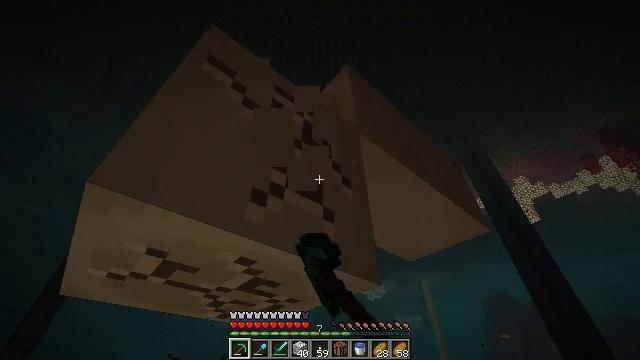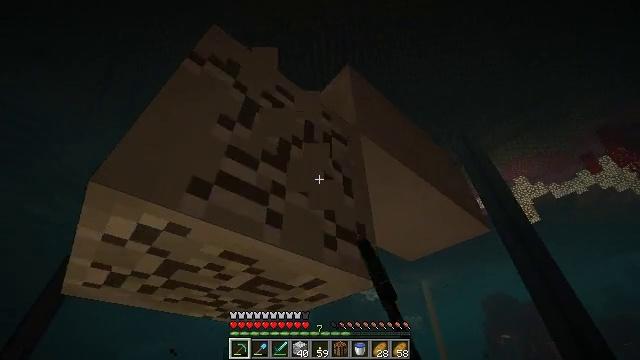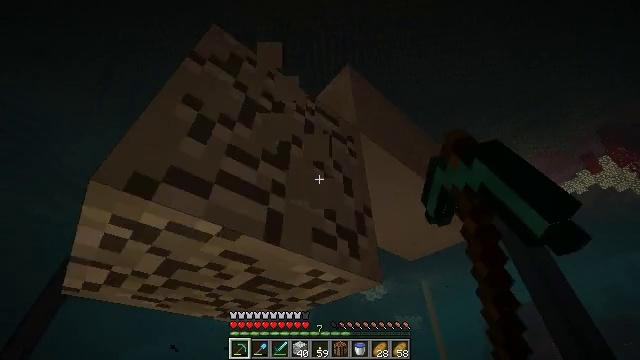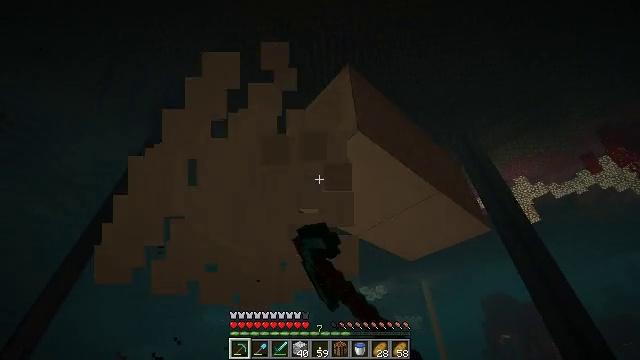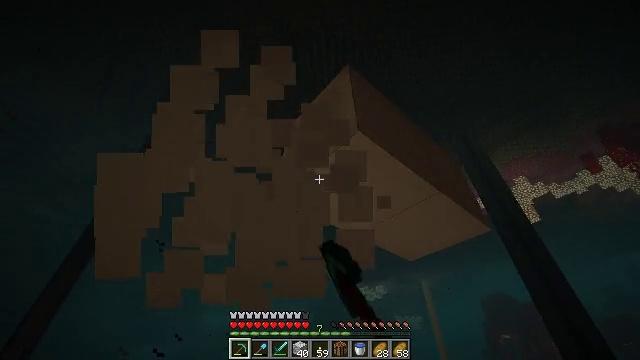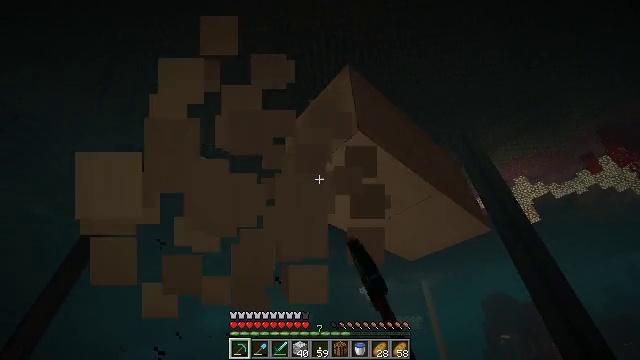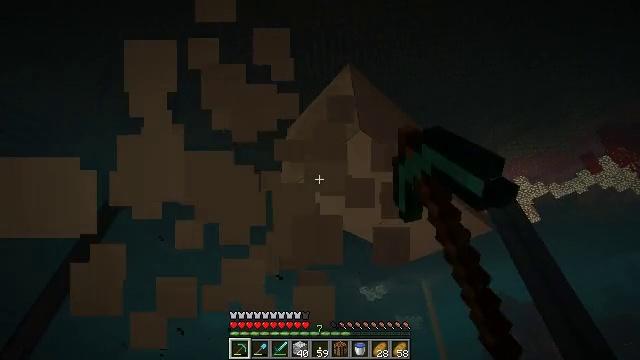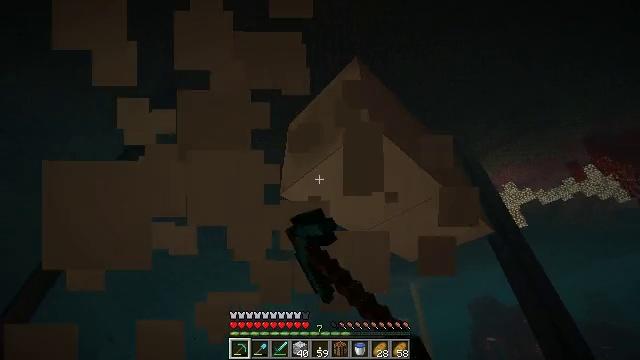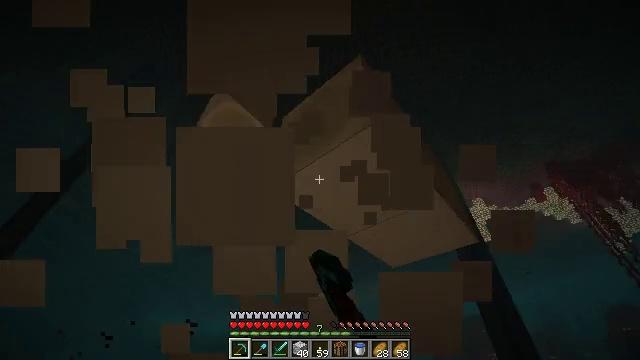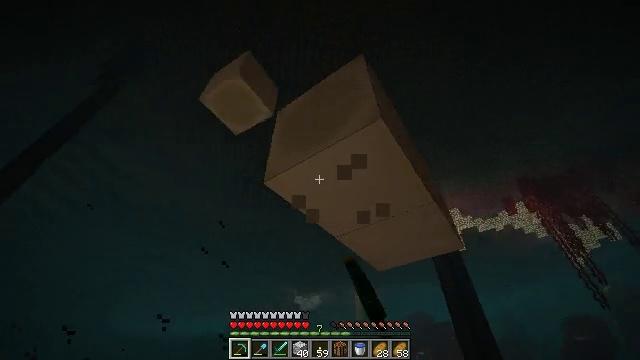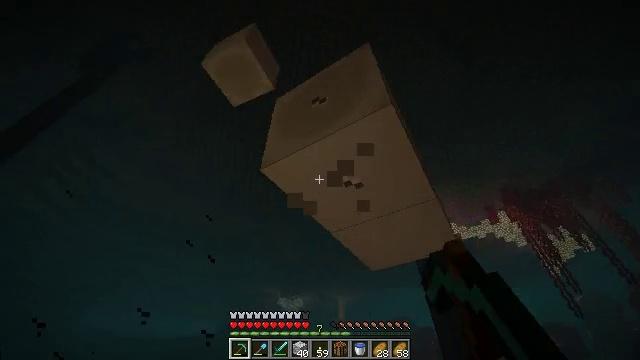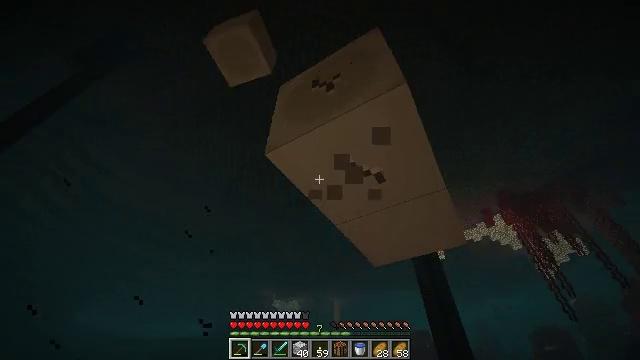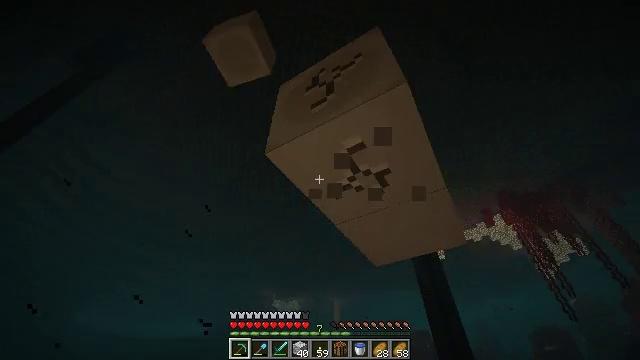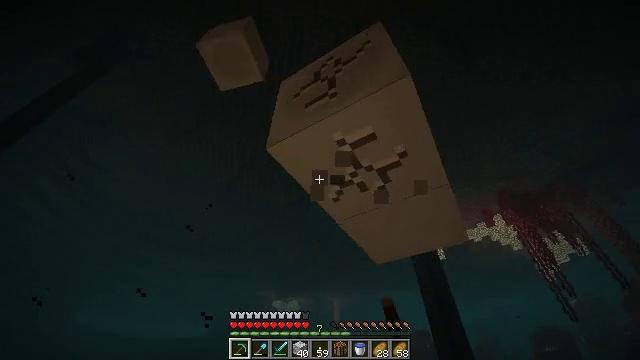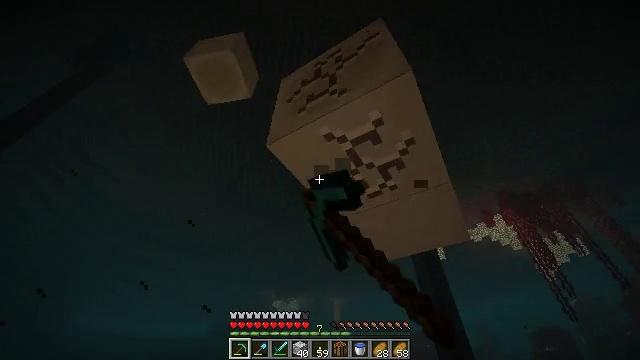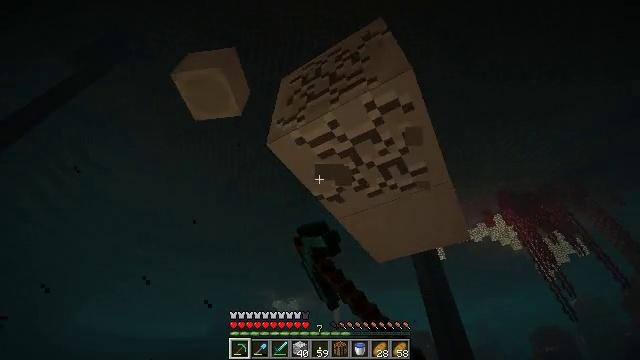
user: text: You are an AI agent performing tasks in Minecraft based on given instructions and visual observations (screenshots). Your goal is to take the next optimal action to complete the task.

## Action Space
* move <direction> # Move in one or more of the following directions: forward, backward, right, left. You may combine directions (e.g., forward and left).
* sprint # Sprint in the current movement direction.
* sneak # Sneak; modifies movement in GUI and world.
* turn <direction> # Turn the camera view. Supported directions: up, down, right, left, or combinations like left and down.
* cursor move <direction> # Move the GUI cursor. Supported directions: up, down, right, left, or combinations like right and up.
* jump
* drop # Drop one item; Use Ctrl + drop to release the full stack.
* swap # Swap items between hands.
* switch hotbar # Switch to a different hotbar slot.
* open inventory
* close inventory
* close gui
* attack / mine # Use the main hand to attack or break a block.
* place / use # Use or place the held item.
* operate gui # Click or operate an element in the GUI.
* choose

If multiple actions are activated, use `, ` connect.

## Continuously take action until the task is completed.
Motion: motion action
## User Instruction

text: Break the bone block to gather material.
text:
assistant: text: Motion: attack / mine
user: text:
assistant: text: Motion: attack / mine
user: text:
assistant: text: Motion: attack / mine
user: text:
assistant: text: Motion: attack / mine
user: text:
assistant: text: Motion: attack / mine
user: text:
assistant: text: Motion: move forward and move left, attack / mine
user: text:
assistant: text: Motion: move forward and move left, turn right, attack / mine
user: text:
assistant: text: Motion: move forward and move left, turn right, attack / mine
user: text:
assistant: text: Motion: move forward, turn right, attack / mine
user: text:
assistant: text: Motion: turn right, attack / mine
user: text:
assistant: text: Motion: turn right, attack / mine
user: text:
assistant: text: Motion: attack / mine
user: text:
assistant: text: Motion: attack / mine
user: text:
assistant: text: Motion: attack / mine
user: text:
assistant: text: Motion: attack / mine
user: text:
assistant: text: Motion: attack / mine
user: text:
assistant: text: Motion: turn right, attack / mine
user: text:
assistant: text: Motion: turn right, attack / mine
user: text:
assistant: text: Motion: turn right, attack / mine
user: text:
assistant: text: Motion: turn right, attack / mine
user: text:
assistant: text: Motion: turn right, attack / mine
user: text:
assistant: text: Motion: turn right, attack / mine
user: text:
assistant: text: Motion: turn right, attack / mine
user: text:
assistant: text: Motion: attack / mine
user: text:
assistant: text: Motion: attack / mine
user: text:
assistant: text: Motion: move left, attack / mine
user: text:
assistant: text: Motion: move left, attack / mine
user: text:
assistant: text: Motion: turn right, attack / mine
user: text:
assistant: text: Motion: turn right, attack / mine
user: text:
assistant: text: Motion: turn right, attack / mine